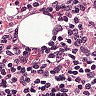
Metastatic tissue present: no